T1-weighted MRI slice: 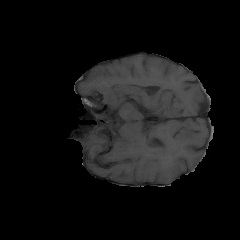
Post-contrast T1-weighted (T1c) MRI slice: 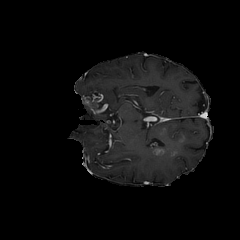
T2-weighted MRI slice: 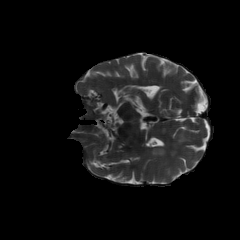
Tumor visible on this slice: yes